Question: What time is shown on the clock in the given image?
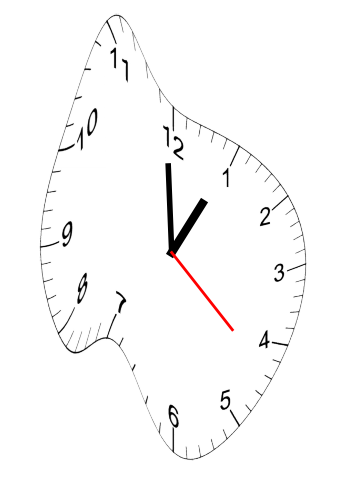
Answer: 12:59:22